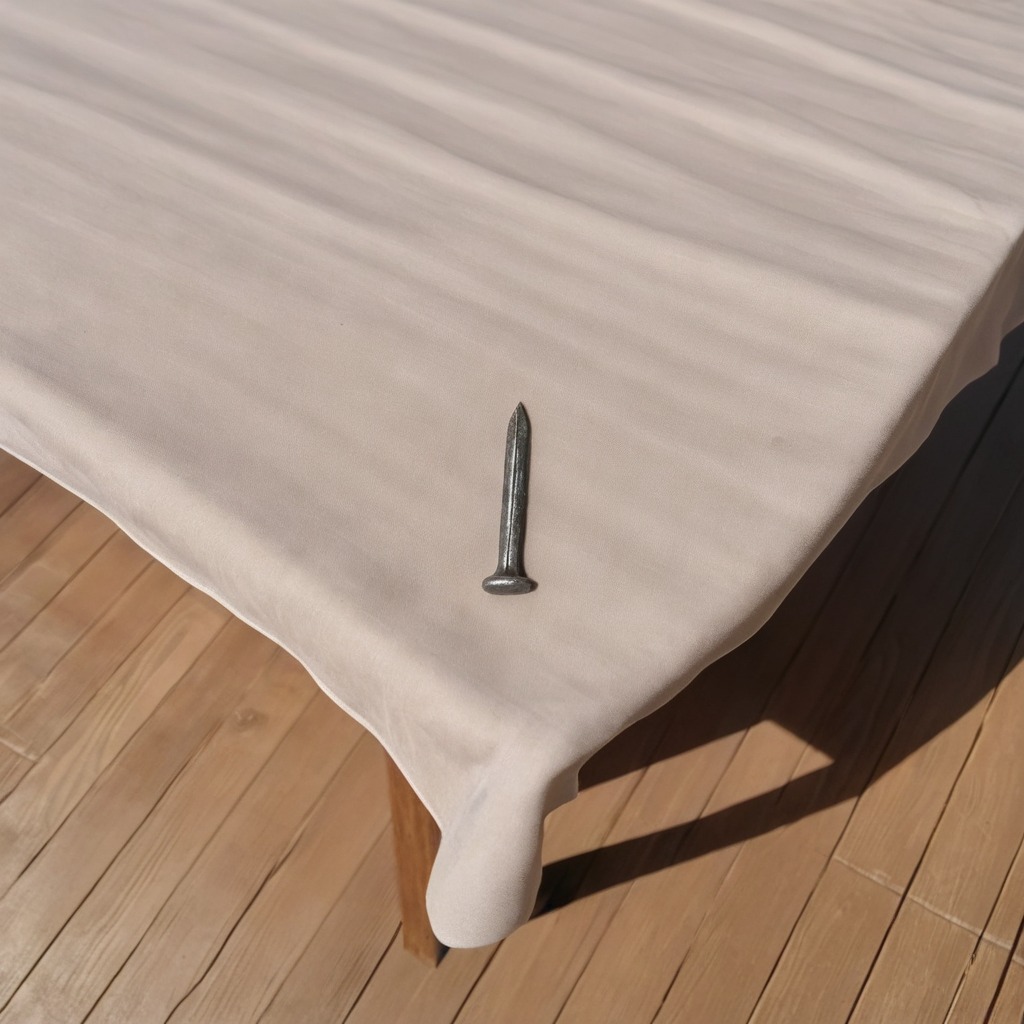
A nail is lying on the wooden table in the outdoor workshop.